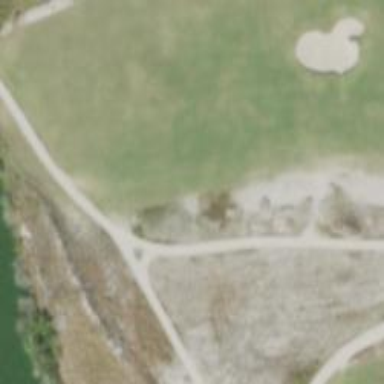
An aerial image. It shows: Pathway for golfing.